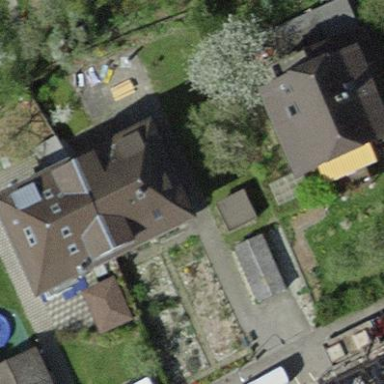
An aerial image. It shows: Building with hipped roof made of roof tiles.